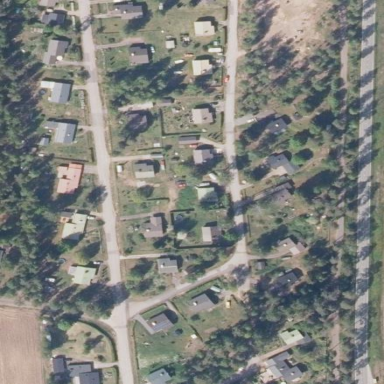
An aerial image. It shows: Residential area.